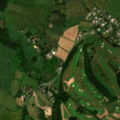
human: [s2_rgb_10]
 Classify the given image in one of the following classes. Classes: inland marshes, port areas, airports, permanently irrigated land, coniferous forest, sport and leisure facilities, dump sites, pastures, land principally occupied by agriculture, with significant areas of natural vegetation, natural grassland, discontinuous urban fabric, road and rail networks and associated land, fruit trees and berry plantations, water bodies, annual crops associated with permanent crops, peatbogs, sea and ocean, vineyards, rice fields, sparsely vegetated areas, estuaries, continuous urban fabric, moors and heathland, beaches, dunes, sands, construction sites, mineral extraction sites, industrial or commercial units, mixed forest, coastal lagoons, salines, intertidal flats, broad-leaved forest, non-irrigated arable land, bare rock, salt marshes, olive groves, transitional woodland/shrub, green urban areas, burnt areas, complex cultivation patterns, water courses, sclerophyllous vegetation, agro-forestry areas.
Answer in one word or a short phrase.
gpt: sport and leisure facilities, pastures, land principally occupied by agriculture, with significant areas of natural vegetation, coniferous forest